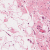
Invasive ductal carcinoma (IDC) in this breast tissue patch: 0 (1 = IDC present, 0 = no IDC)